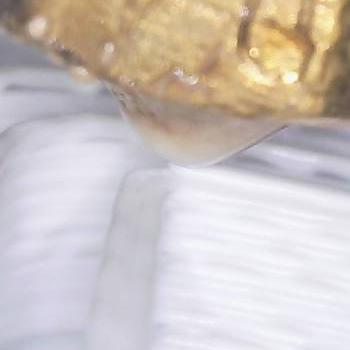
Flow rate: 112%